Question: i m unable to use indexof() and substring to get the value of the string .

the value of customname is variable but it is coming in the form of string. I want to put a null check on custom name how can i do this.
'''
string customFolders = context.Request["customFolders"];
int i = 0;
string customname = context.Request["customName"];
if (i = customFolders.IndexOf("customname",-1))
{
}
'''
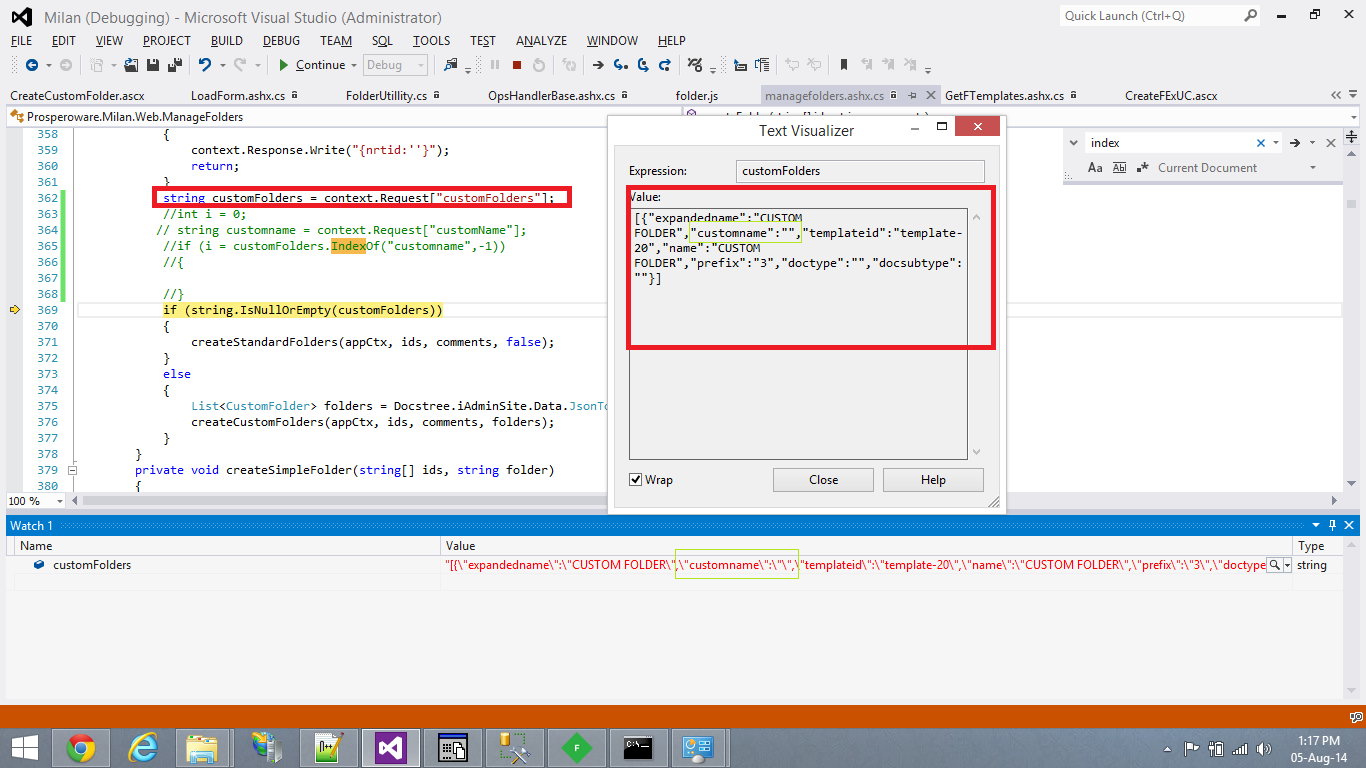
Answer: It's very unclear what you want to do because on the one hand you mention you want to use and , and on the other hand, you put it on comment and say you want to check if it's null, and which you're already checking if the string is null or empty. I am very confused, but I can tell you that if you want to use with 2 parameters (a string and an int), the int parameter has to be greater or equal to 0 and less than the string's length because this parameter is the index of which it will start searching for the specified string.
Also if you try to execute the statement that you posted, it will generate a compile error since you are giving the result of the to the variable , but what about the value of this? You do not check the value so the statement results an int value, but an statement requires a boolean value.
Hopefully that helped you somewhat.